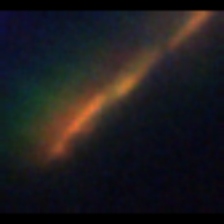
Taxon: Psuedo-nitzschia
Group: Diatoms